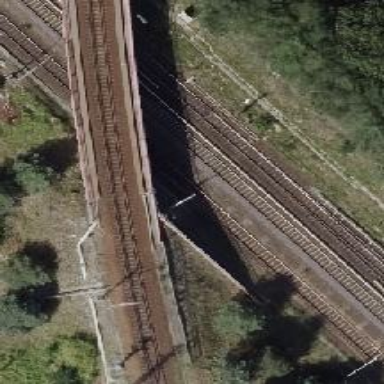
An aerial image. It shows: Railway switch with the turnout on the left side.